Question: Thanks for taking a look at this. I've been looking and looking for a solution to what seems like a simple thing to do but nothing yet. Here goes:
When you click on "Specialty" in the main menu it goes here:
'''
Home /Specialty
'''
When you click one of the product images on the home page it goes here:
'''
Home /Specialty /Holiday Satin Stocking (Full product description page)
'''
I need all products with full product information to end up at
'''
Home /Specialty
'''
Page set-up would be: Click on Menu item or an image to show like this:
'''
|||Product1||| Product Description Add to cart
|||Product2||| Product Description Add to cart
|||Product3||| Product Description Add to cart
'''
I would like to override going "Home /Specialty /Holiday Satin Stocking" all together with listing all the information here: Home /Specialty
"Specialty" is set up as an anchor and all products types are simple.

Thanks so much!
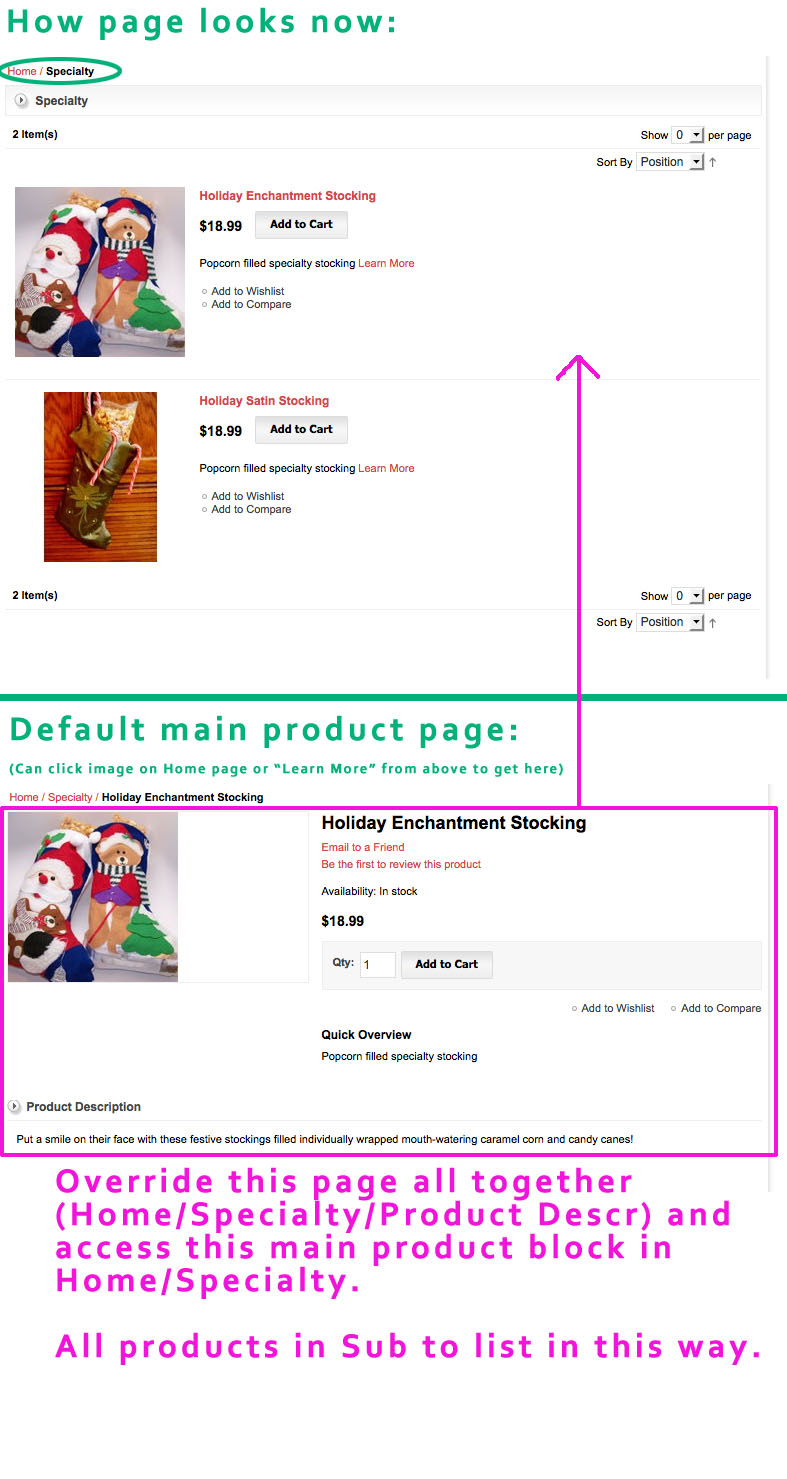
Answer: You need to edit the product list template and add in the appropriate getters ($_product->getDescription, etc.) to that phtml file.